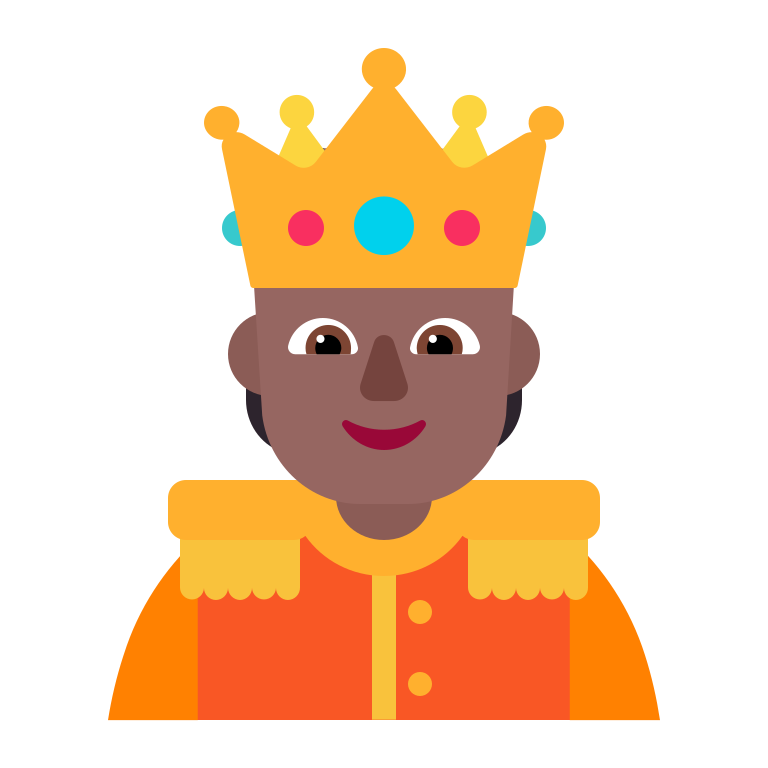
person with crown flat  dark